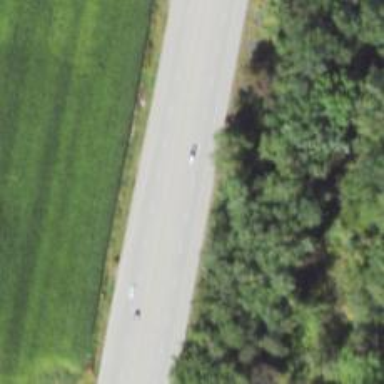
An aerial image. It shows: Trunk highway with expressway features.